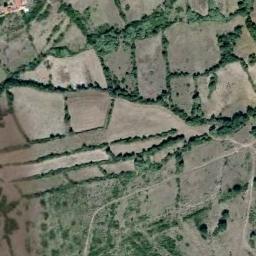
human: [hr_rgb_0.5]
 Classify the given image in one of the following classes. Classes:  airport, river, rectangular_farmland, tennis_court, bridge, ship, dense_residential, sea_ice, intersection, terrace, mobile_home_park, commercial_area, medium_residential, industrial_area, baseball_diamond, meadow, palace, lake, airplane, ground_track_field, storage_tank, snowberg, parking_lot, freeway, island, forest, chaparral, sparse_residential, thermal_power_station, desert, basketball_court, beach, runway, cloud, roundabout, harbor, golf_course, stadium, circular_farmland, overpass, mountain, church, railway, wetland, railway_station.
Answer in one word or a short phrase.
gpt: rectangular_farmland